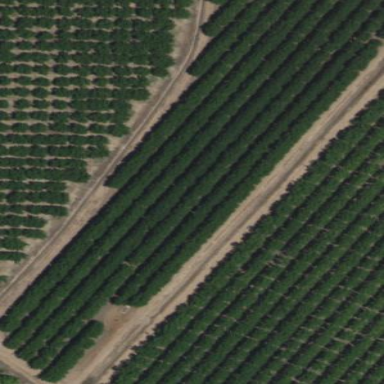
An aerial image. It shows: Orchard.